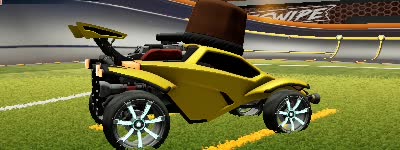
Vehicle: octane